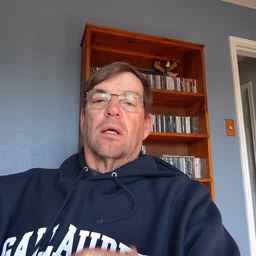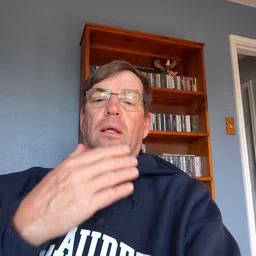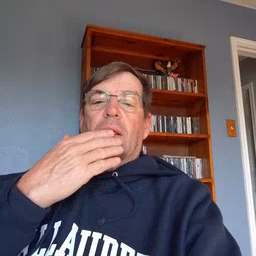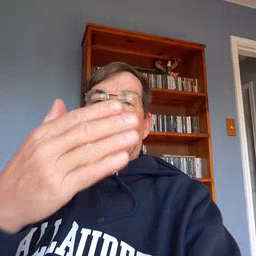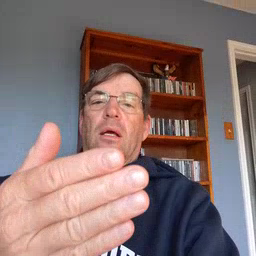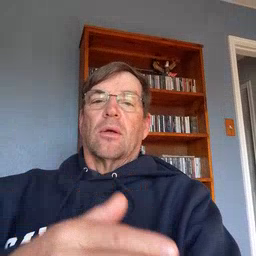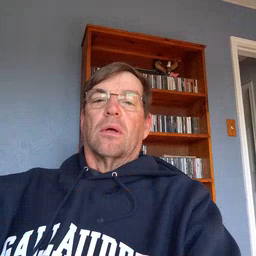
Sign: thankyou